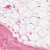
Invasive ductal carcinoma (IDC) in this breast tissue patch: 0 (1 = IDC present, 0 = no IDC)